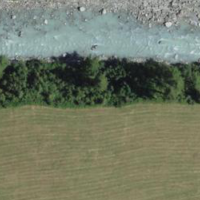
EUNIS habitat code: 24
Species observed at this site:
Phyteuma orbiculare